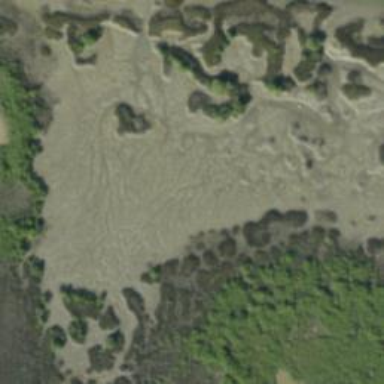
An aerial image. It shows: Saltmarsh wetland area.